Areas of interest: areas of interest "Industrial Park"
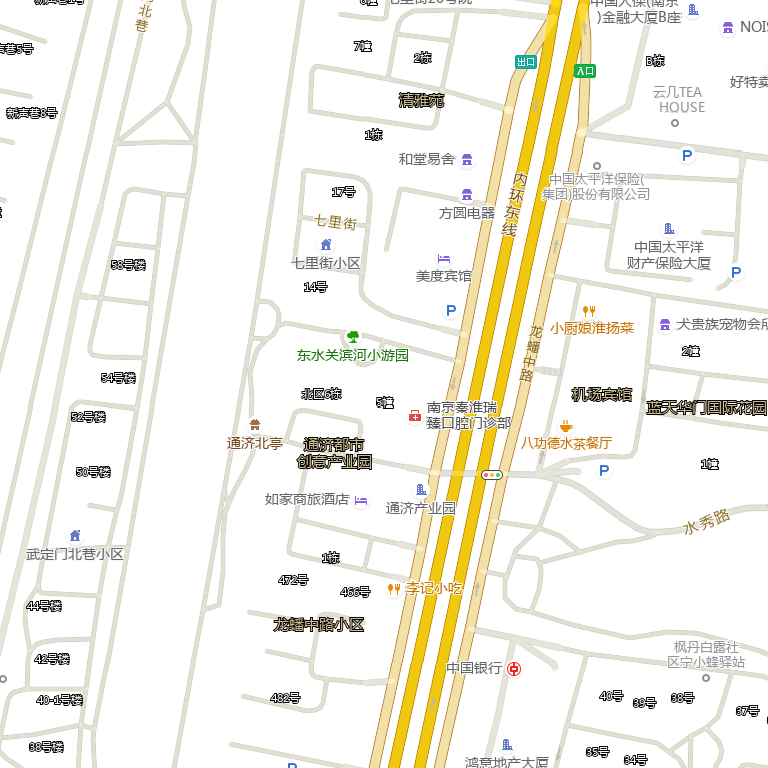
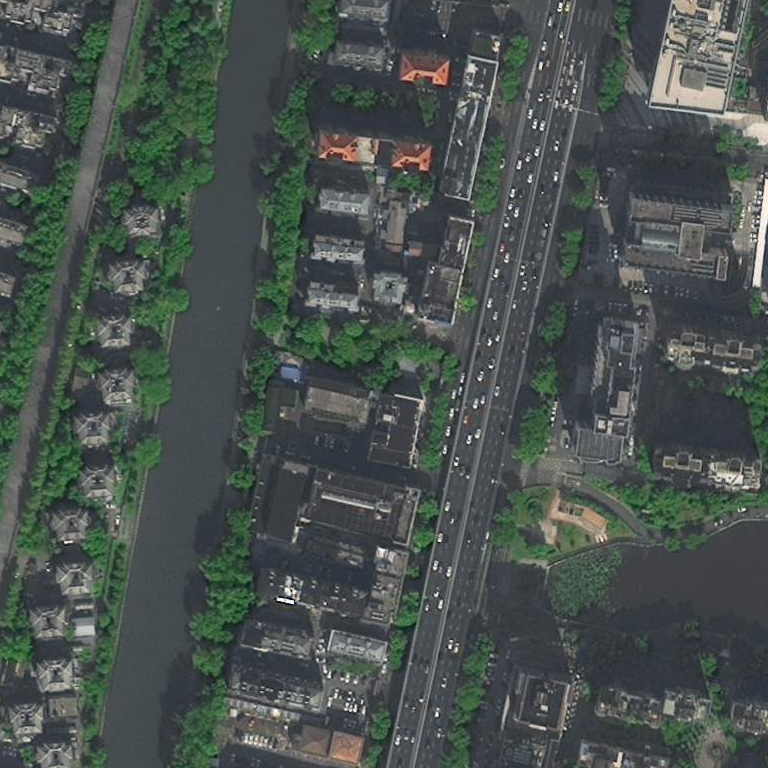